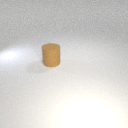
large brown rubber cylinder